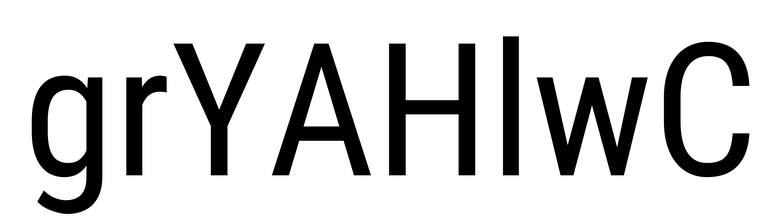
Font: Roboto_Condensed_Regular